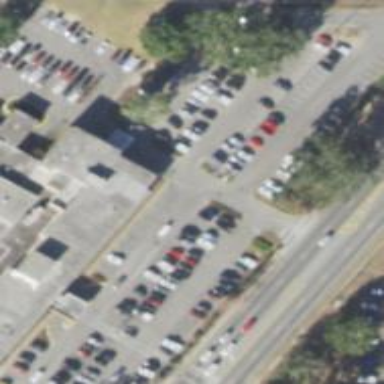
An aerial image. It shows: Parking space.